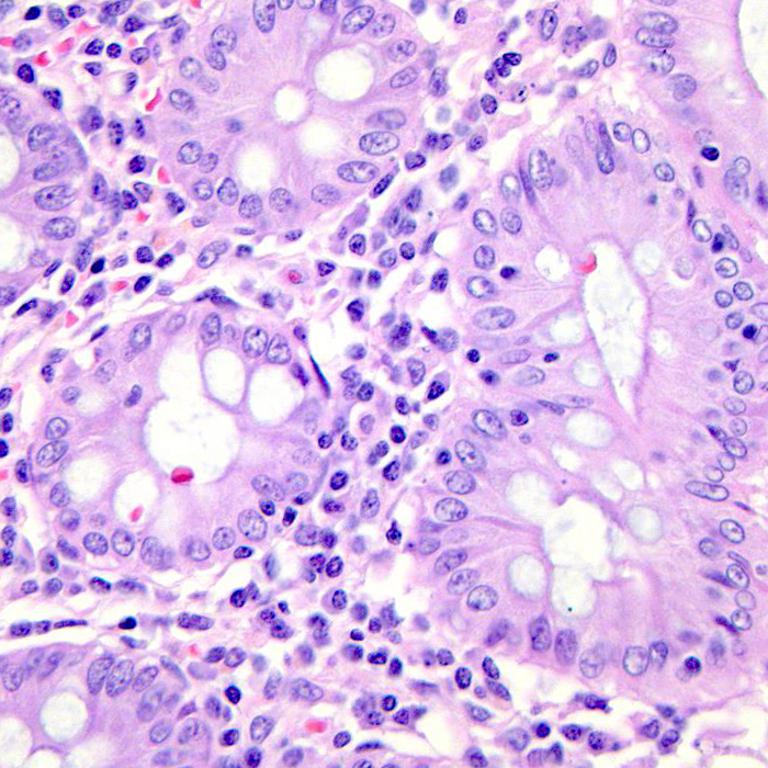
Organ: colon
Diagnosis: benign